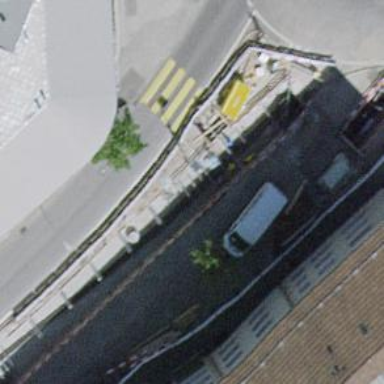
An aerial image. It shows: Marked footway crossing with asphalt surface and pedestrian island.